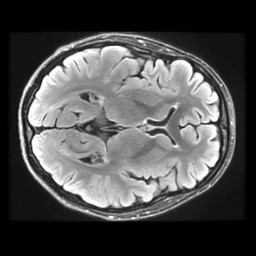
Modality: FLAIR
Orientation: axial
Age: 23
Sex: female
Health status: healthy
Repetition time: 12 s
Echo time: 0.09782 s